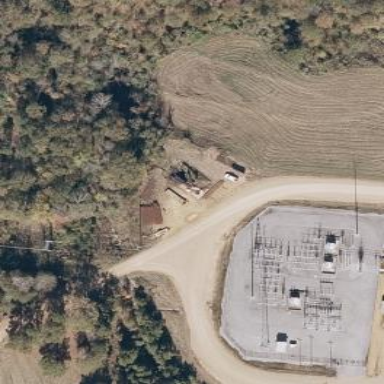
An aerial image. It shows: Industrial substation surrounded by fence.